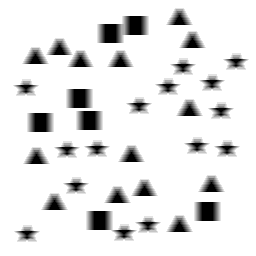
Squares: 7
Triangles: 14
Stars: 15
Total shapes: 36